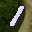
Label: 1